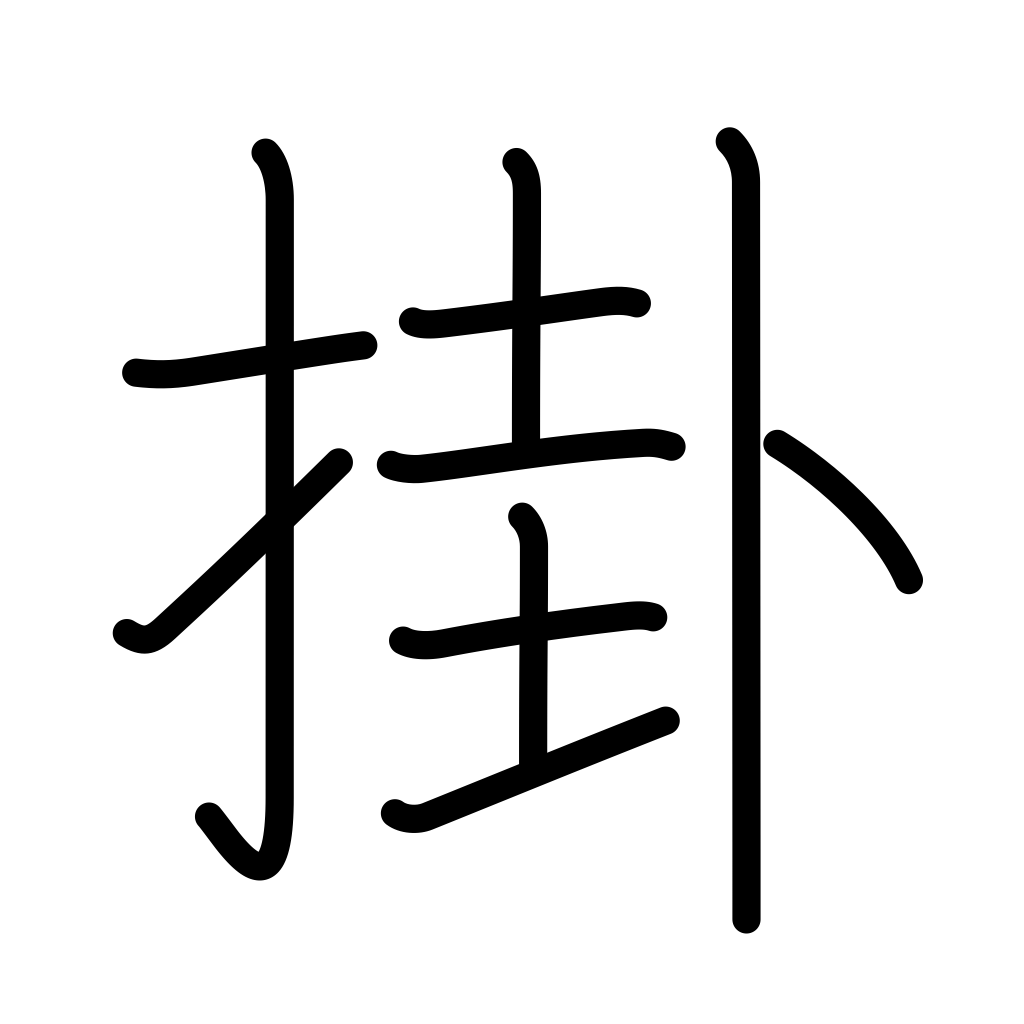
Meaning: hang, suspend, depend, arrive at, tax, pour